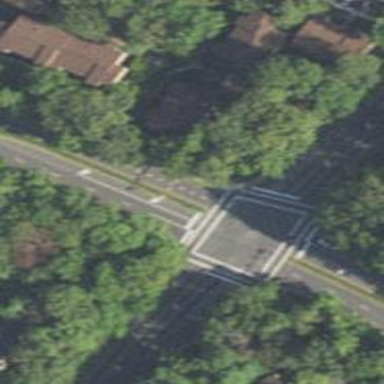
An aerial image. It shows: Secondary road with separate asphalt sidewalk.